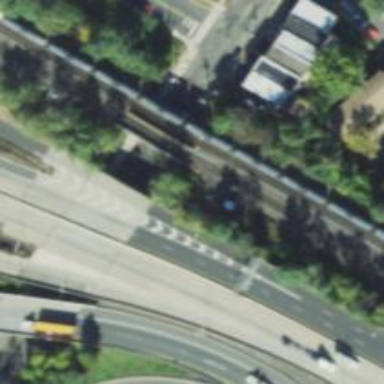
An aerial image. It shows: Railway line running on embankment.